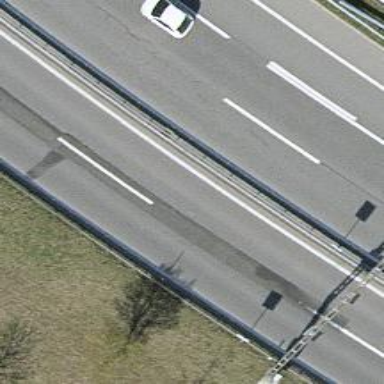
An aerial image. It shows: Motorway.